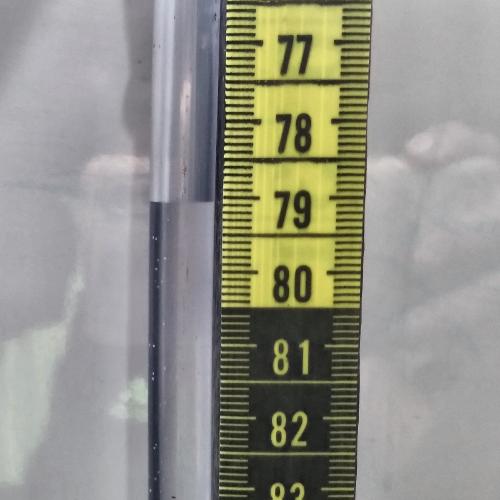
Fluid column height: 79.1 cm